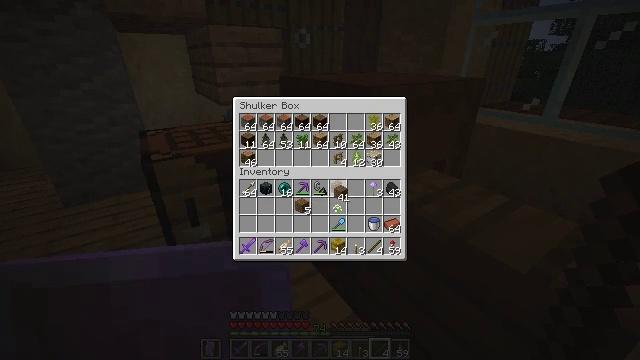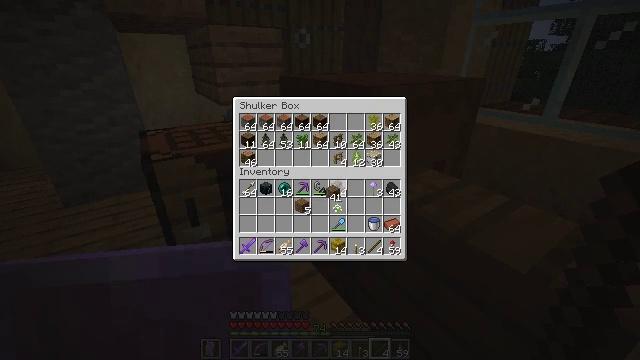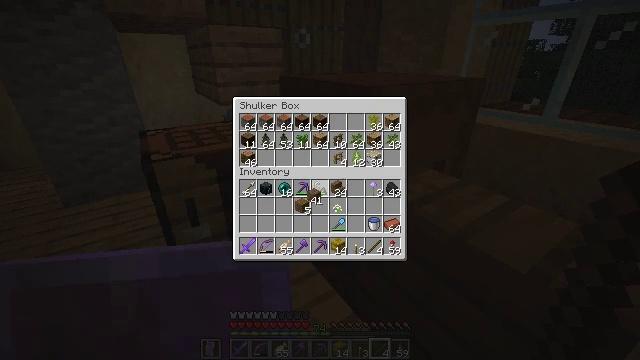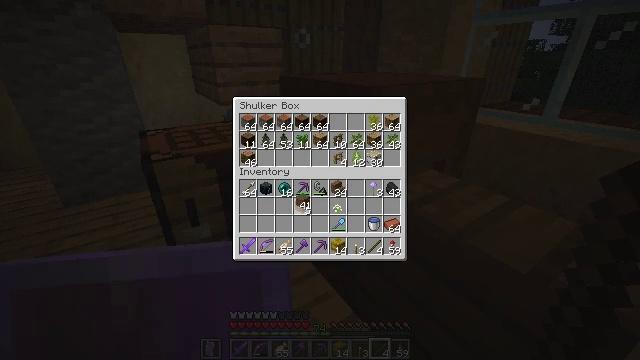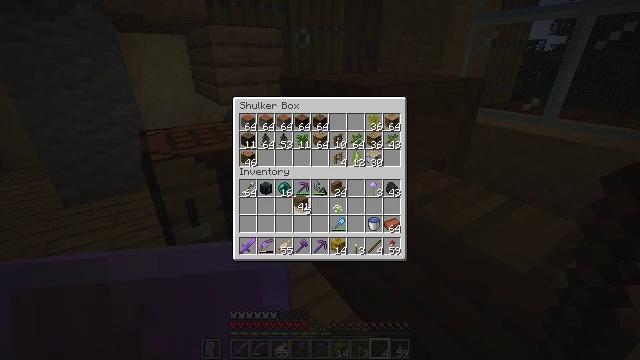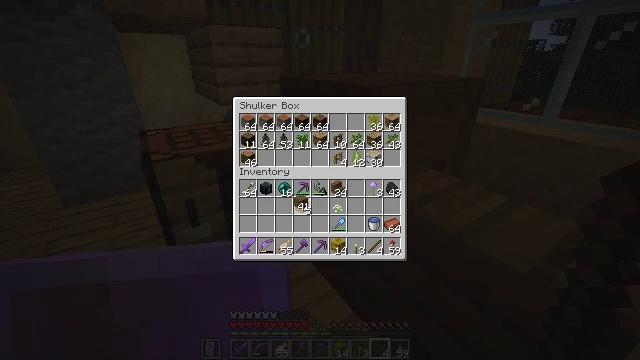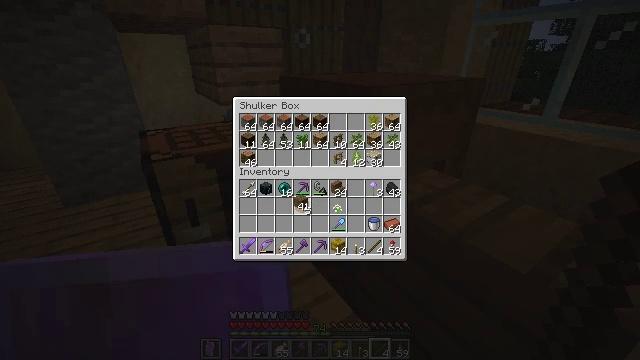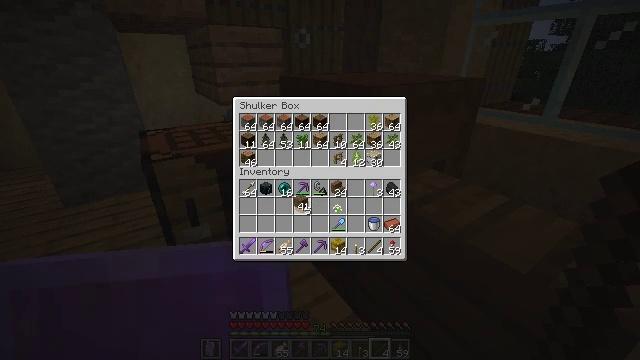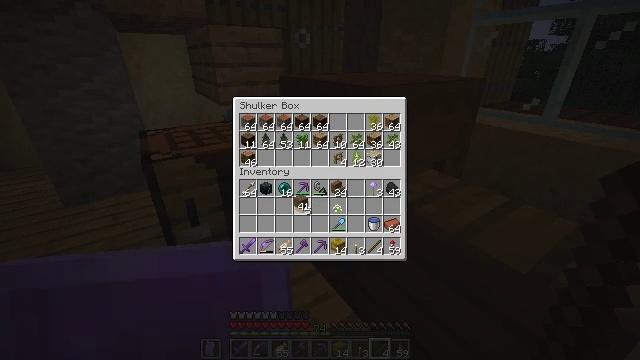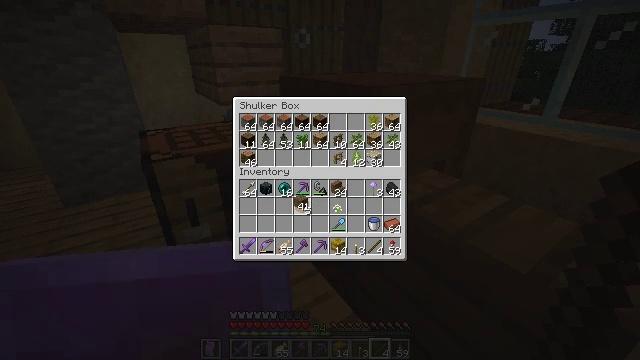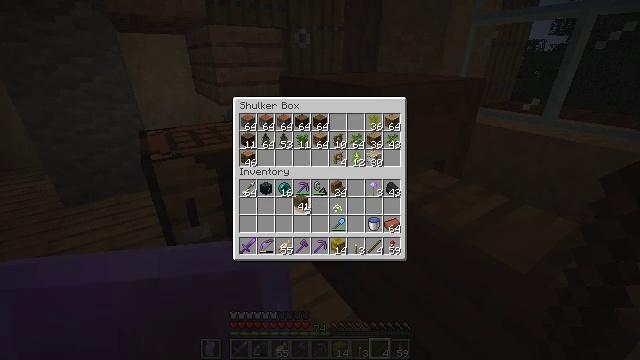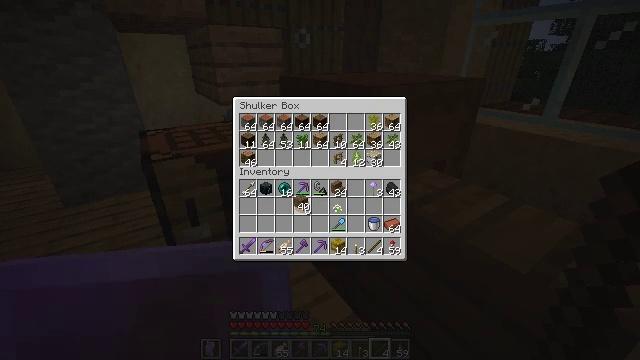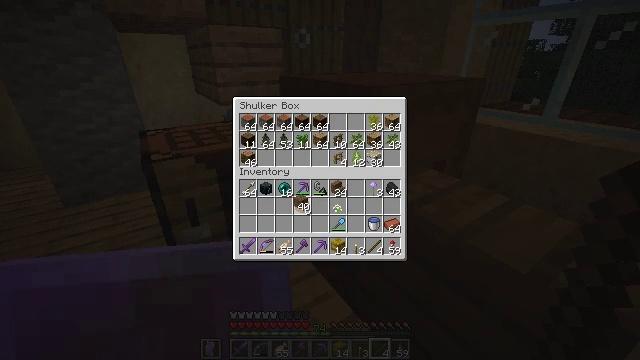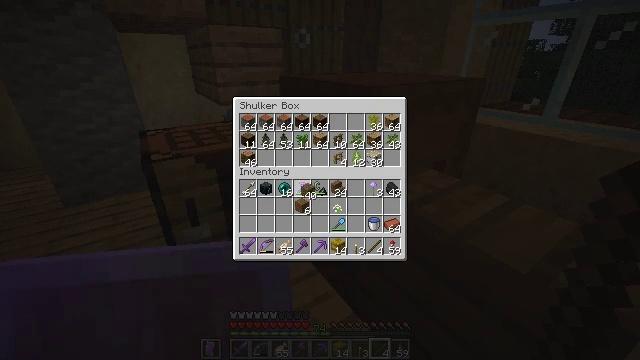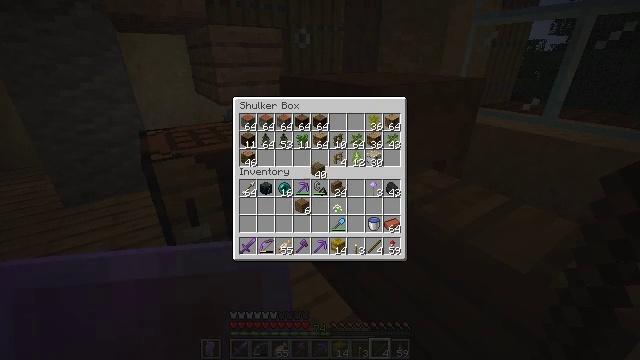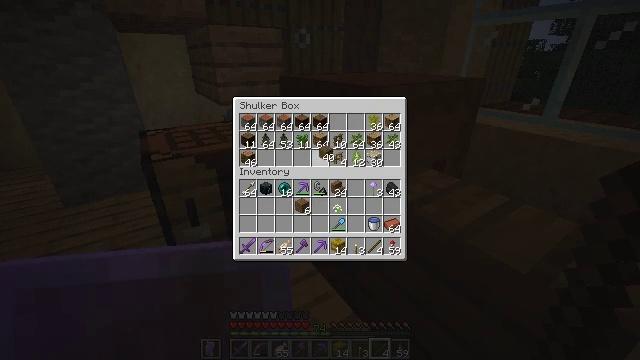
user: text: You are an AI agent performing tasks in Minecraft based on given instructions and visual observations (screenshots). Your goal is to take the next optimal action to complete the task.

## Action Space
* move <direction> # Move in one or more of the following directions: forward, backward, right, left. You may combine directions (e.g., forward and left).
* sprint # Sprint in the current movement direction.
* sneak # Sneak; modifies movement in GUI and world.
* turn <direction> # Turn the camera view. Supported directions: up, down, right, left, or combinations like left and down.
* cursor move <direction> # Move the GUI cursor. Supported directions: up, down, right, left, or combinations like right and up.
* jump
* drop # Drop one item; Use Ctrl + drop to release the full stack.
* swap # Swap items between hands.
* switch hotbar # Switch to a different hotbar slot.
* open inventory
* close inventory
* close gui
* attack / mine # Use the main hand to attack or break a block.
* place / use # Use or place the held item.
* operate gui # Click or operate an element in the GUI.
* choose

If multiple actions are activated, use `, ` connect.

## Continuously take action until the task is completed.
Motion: motion action
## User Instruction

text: Open the crafting table and craft a spruce sign.
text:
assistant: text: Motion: cursor move left
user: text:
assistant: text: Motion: cursor move left
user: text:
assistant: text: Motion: cursor move left
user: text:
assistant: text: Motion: no_op
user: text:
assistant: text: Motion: no_op
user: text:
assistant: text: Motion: no_op
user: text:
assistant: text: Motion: no_op
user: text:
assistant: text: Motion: no_op
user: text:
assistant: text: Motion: choose
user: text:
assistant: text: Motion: choose
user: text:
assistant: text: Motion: no_op
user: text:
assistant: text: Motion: no_op
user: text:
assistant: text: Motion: cursor move right and up
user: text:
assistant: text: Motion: cursor move right and up
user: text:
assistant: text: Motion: cursor move right and up
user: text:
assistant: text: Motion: cursor move right and up
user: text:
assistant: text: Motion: cursor move up
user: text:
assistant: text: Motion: no_op
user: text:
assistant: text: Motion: no_op
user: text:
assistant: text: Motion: no_op
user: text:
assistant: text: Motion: no_op
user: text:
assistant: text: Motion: cursor move right
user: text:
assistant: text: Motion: no_op
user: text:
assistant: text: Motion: no_op
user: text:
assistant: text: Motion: no_op
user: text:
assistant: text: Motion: no_op
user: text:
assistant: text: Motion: no_op
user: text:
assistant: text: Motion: no_op
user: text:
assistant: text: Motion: no_op
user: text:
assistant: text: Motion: no_op